Question: I have been searching for the logic to convert the SpreadSheet data of an excel into XML format.

I have the thousands of data like shown below. i want to convert this into XML format.
Anyone please help me, any help would be appreciated greatly.
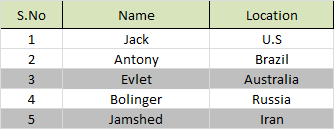
Answer: According to the screenshot, your Excel version allows to save your document using 'XML Spreadsheet 2003' format: 'Save As... > Other Formats' and locate it in the dropdown (at least for Excel 2007 it works as described).
Resulting XML will contain much of the native Excel Workbook fields and nodes, but they're might be easily removed using any more or less advanced XML editor, e.g. or any similar. However, cleanup depends entirely on your further needs.
For your convenience may see sample Excel book and XML generated from it as described above: <URL>
Good luck!